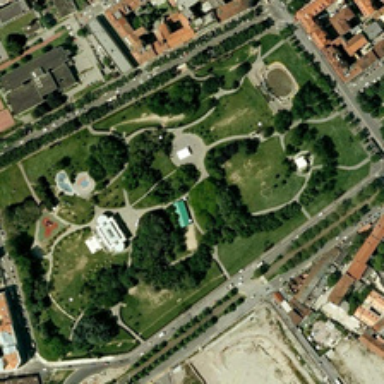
Many buildings are around a park with some green trees .